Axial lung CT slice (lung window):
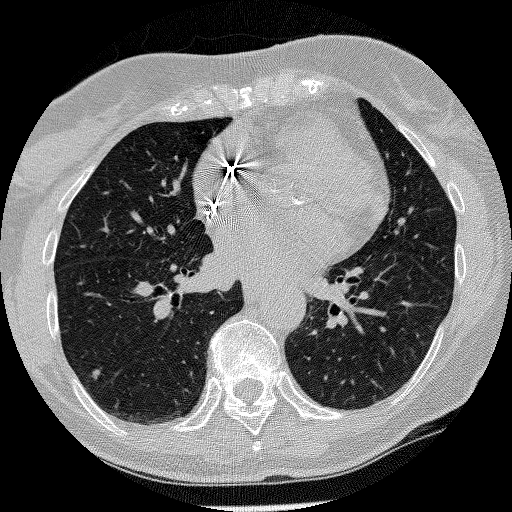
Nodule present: yes
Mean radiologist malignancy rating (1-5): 3